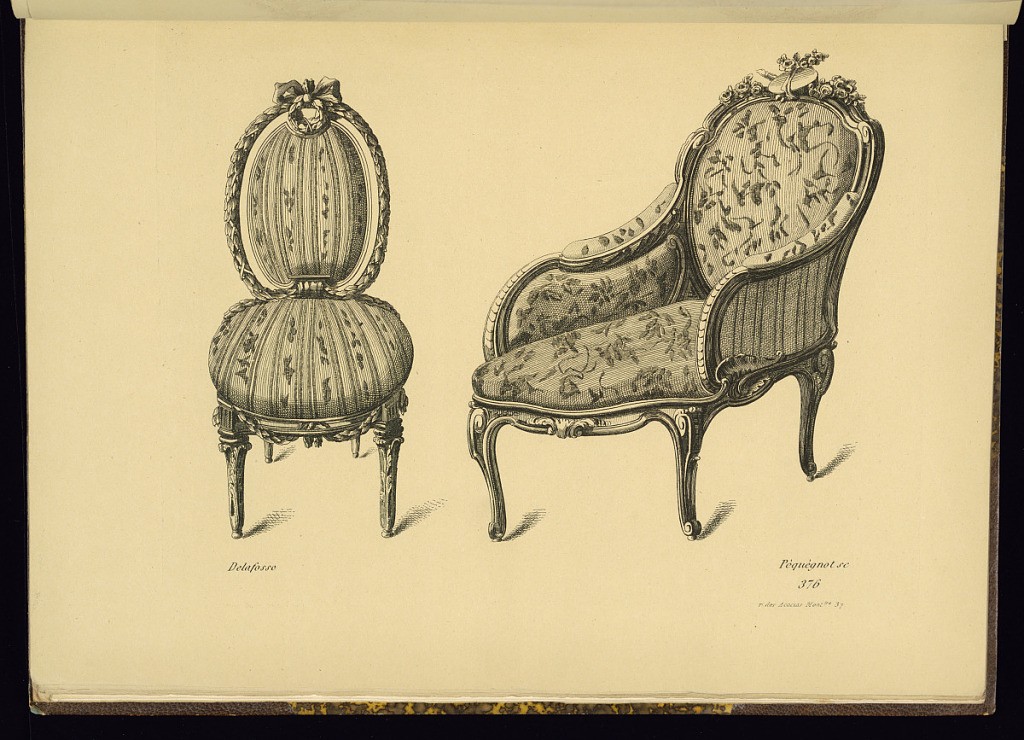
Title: Two Designs for Chairs
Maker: Jean-Charles Delafosse, French, 1734 – 1789
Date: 1849–66
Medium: Etching on paper
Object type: Print
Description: Two designs for upholstered armchairs with ornately carved frames featuring flowers, laurel leaf molding, ribbons, fluting, and scrolling leaves. The plate is signed with the printmaker, publisher, and original designer, and numbered.